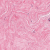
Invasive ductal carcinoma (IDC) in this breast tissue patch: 0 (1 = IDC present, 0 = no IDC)